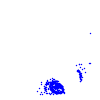
Particle: electron